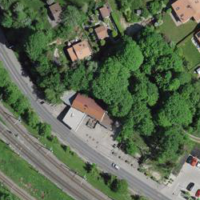
EUNIS habitat code: 54
Species observed at this site:
Myrrhis odorata
Ranunculus repens
Prunus padus